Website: macys
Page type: billing-address
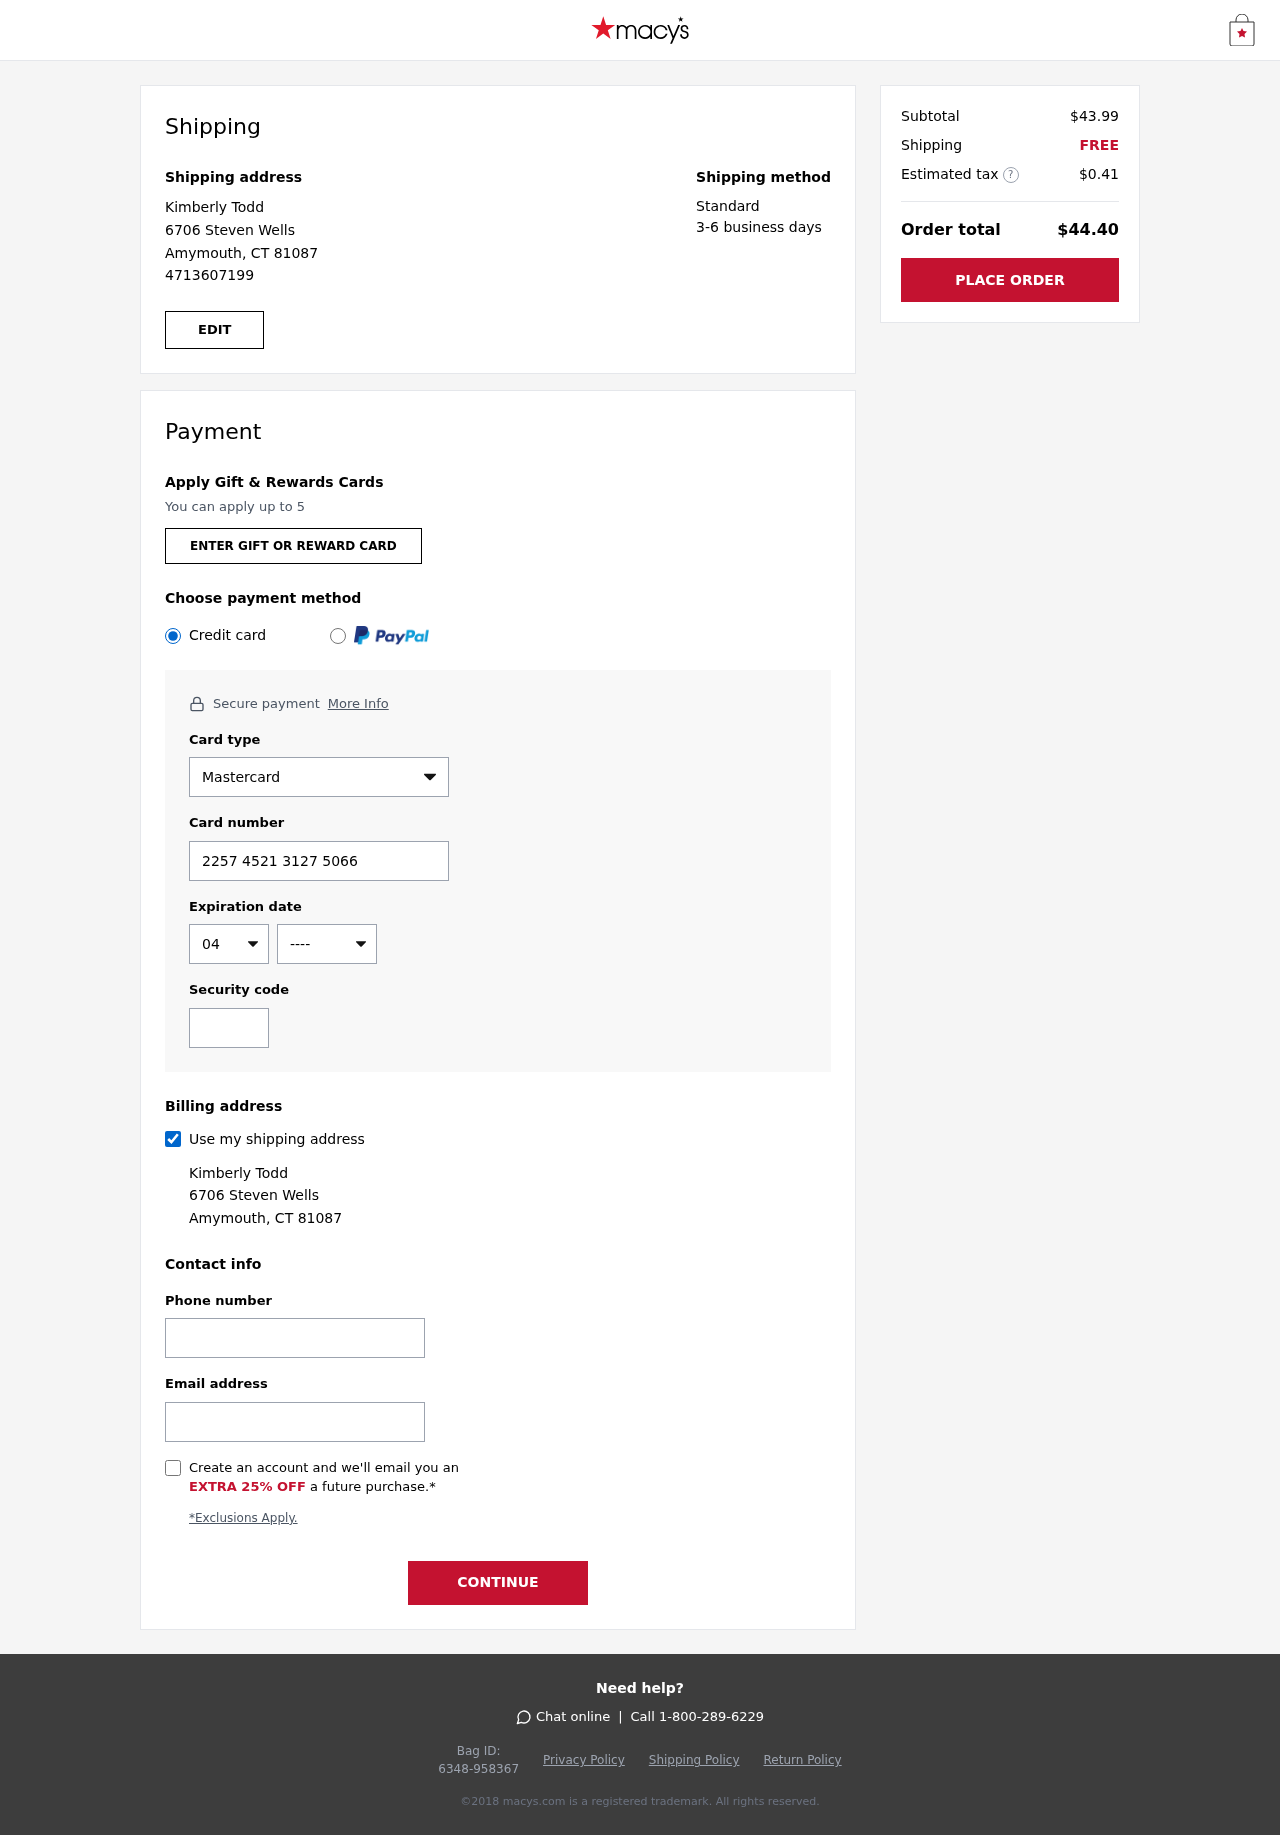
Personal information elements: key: PII_CARD_CVV
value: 833
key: PII_CARD_EXPIRY_MONTH
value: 04
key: PII_CARD_EXPIRY_YEAR
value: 29
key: PII_CARD_NUMBER
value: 2257 4521 3127 5066
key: PII_CARD_TYPE
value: Mastercard
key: PII_EMAIL
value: kimberly_todd@hotmail.com
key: PII_FULLNAME
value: Kimberly Todd
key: PII_PHONE
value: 4713607199
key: PII_STREET
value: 6706 Steven Wells
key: PII_CITY_STATE_ZIP
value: Amymouth, CT 81087
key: PII_FIRSTNAME
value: Kimberly
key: PII_LASTNAME
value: Todd
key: PII_FULLNAME2
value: Kimberly Todd
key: PII_FULLNAME3
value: Kimberly Todd
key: PII_FIRSTNAME2
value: Kimberly
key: PII_FIRSTNAME3
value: Kimberly
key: PII_LASTNAME2
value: Todd
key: PII_LASTNAME3
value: Todd
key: PII_FIRSTNAME_DERIVED
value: Kimberly
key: PII_LASTNAME_DERIVED
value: Todd
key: PII_FULLNAME_DERIVED
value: Kimberly Todd
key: PII_NAME_FULL_DERIVED
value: Kimberly Todd
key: PII_STREET2
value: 6706 Steven Wells
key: PII_PHONE2
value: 4713607199
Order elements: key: ORDER_SUBTOTAL
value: $43.99
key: ORDER_SHIPPING_COST
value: FREE
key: ORDER_TAX
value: $0.41
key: ORDER_TOTAL
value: $44.40